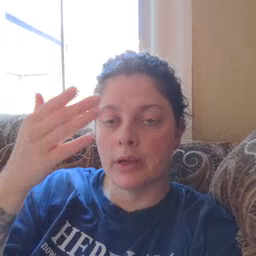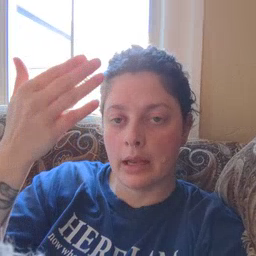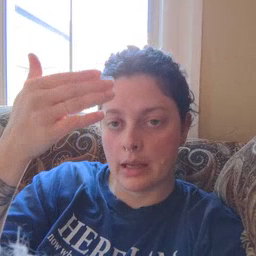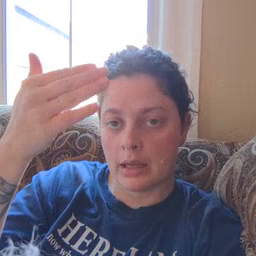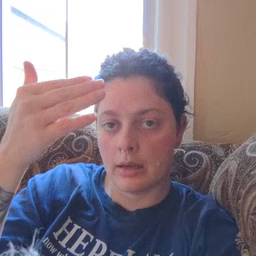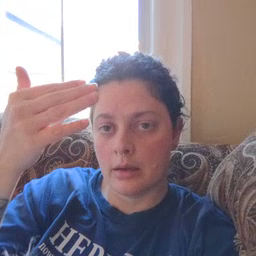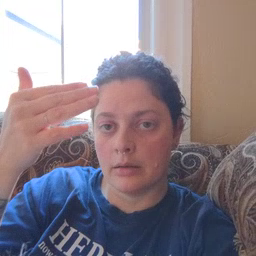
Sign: flag